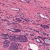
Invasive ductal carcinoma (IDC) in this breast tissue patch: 0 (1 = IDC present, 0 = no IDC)